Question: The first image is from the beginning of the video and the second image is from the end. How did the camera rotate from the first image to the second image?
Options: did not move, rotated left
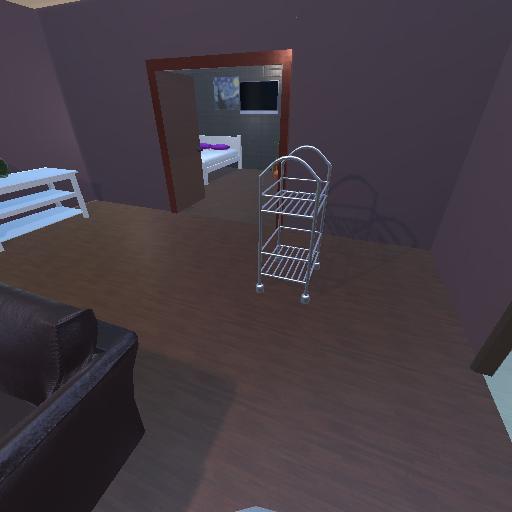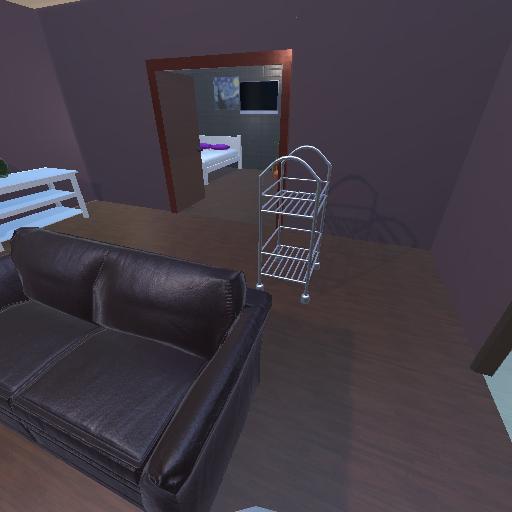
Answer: did not move